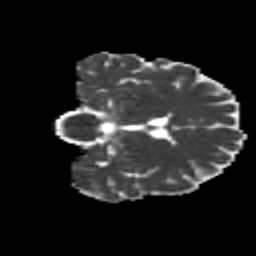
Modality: MD
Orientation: coronal
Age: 25
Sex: male
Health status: healthy
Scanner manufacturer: siemens
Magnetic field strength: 3 T
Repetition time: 8.6 s
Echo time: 0.095 s